Field crop: tomato
Growth stage: 1
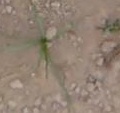
Species: cyperus